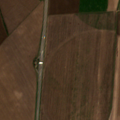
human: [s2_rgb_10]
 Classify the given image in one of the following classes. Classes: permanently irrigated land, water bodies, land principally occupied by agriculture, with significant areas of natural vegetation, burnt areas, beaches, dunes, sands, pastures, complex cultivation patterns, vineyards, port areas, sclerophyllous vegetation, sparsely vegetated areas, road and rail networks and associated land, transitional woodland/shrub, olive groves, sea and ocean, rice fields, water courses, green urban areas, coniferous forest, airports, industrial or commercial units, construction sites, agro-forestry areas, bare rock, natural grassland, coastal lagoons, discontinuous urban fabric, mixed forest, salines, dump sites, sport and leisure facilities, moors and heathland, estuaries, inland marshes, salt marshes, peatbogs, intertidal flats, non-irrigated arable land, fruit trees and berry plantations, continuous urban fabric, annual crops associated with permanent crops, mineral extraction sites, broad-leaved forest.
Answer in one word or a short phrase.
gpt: non-irrigated arable land